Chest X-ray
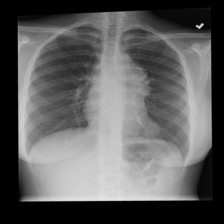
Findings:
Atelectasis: negative
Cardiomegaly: negative
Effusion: negative
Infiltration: negative
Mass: negative
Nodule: negative
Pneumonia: negative
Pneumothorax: negative
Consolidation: negative
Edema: negative
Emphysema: negative
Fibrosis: negative
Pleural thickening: negative
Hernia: negative